Interaction volume radius: 10 \u00c5
Interaction volume height: 10 \u00c5
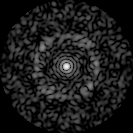
Disorder parameter: 0.8266